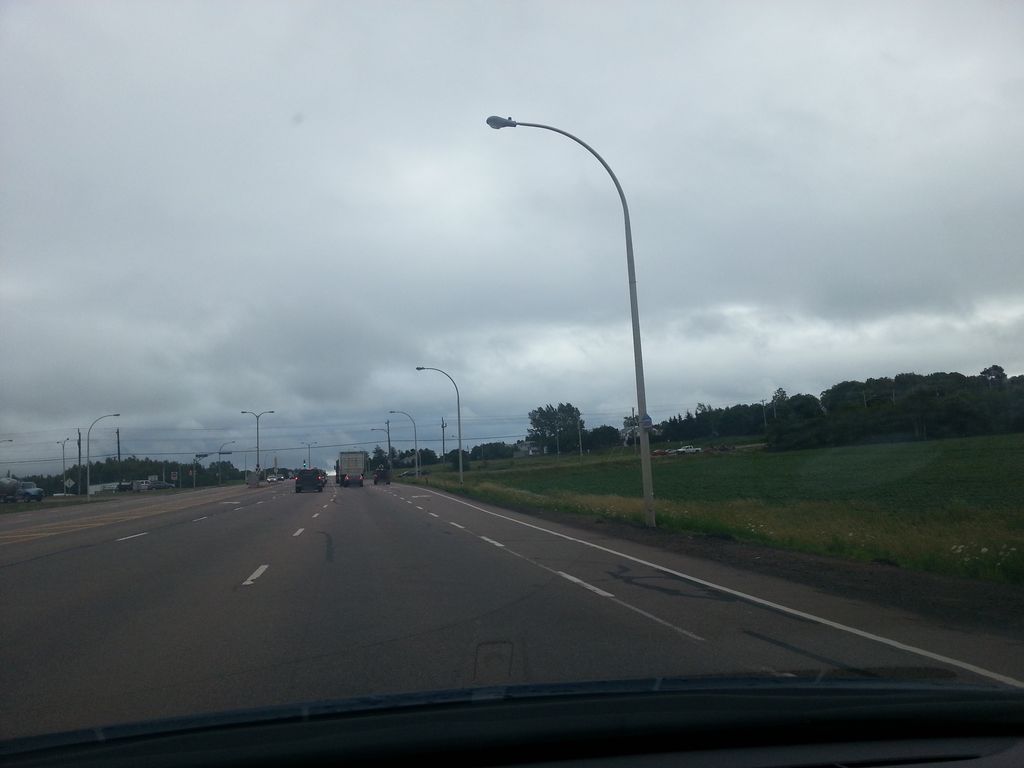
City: charlottetown